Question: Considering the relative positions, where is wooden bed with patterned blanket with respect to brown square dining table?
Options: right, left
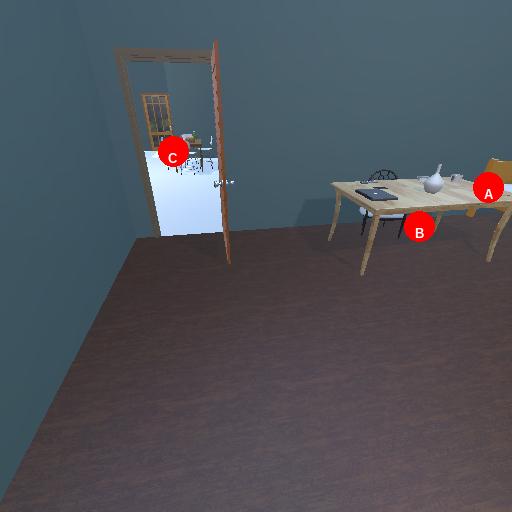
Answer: right